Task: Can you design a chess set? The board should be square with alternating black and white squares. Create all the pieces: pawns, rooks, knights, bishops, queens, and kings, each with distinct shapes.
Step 1805:
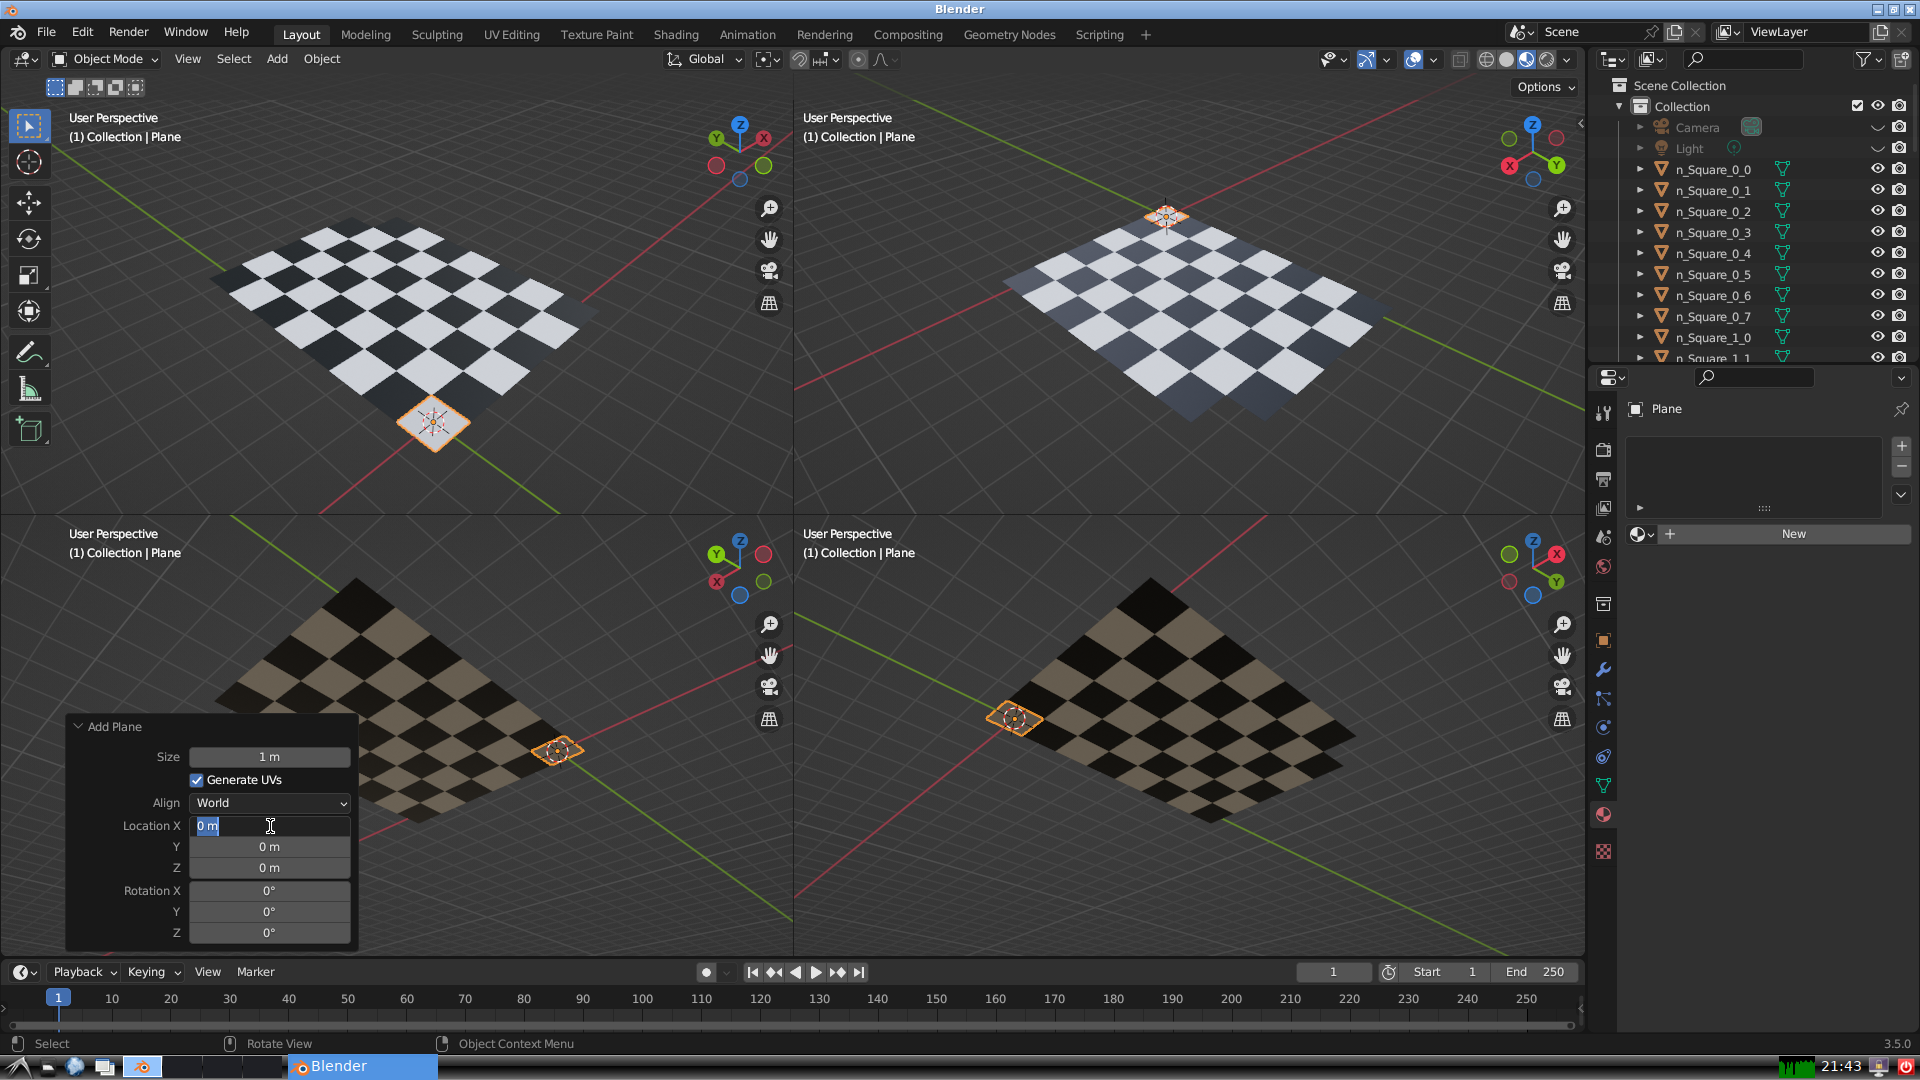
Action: input_text: 5.0